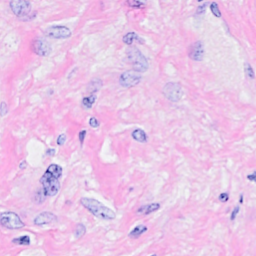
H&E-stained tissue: Breast